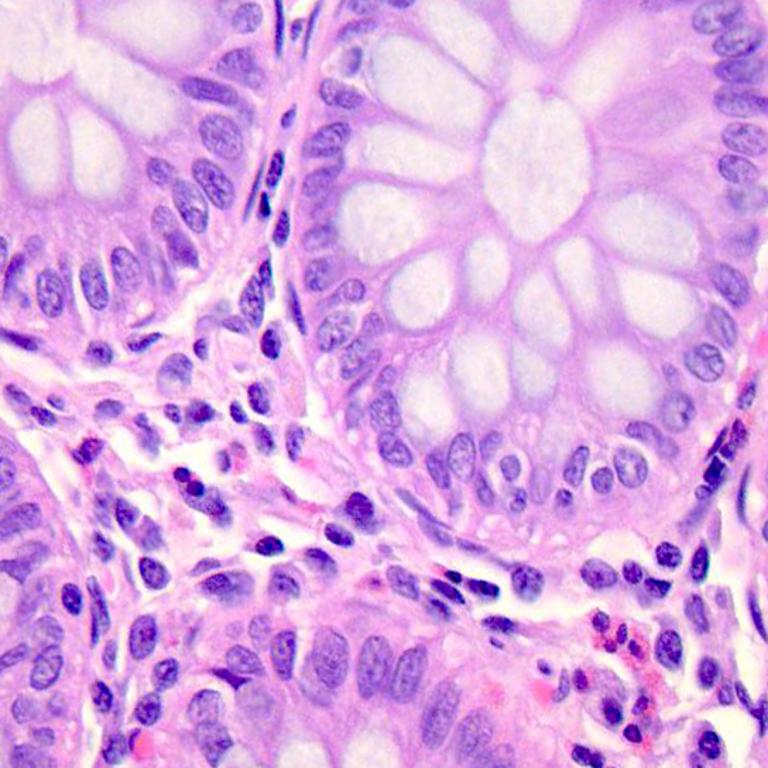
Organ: colon
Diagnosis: benign